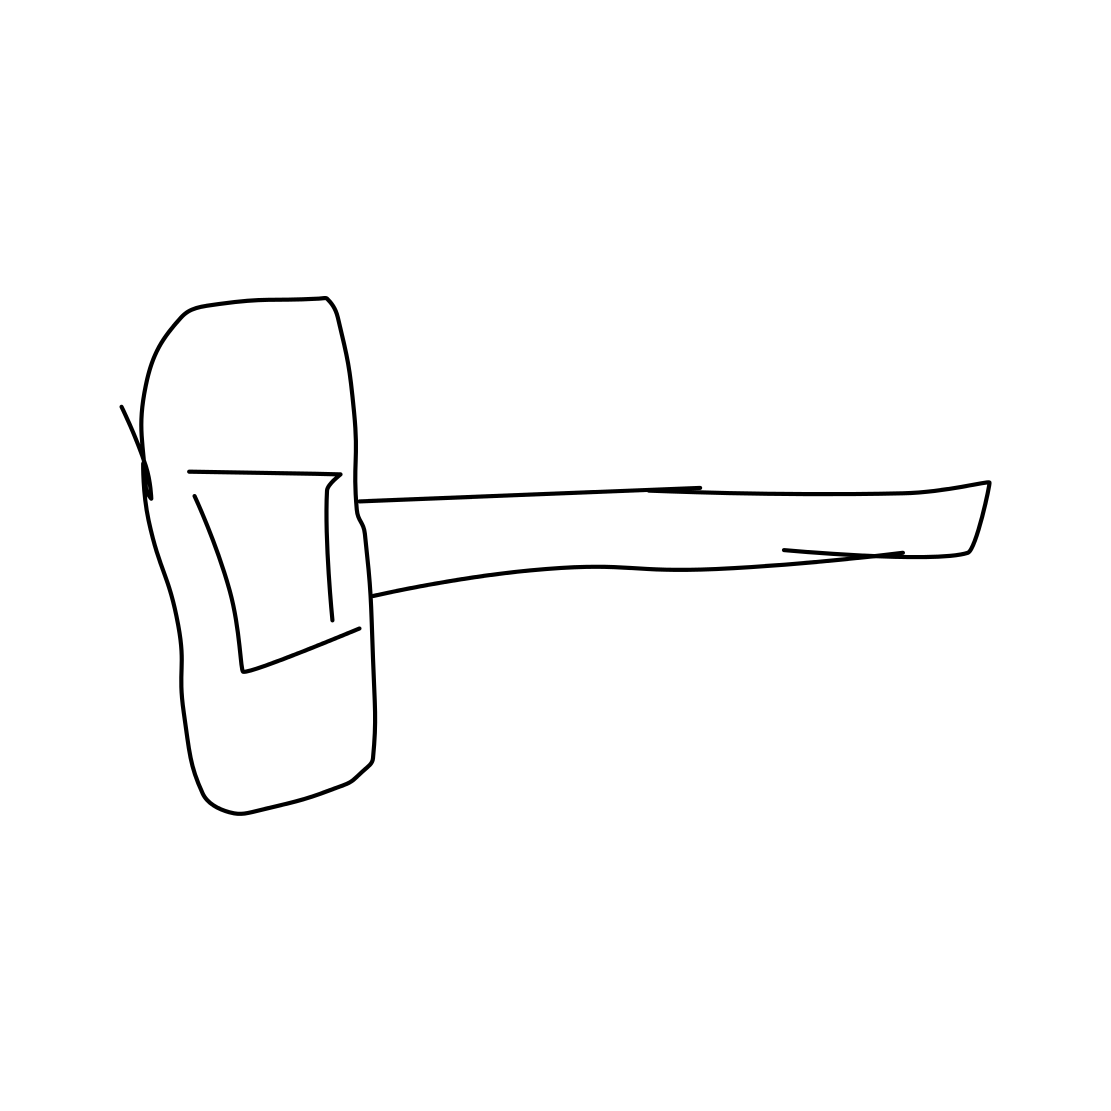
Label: hammer